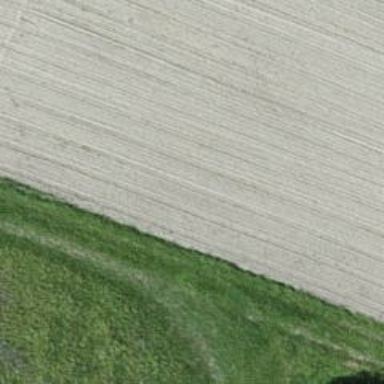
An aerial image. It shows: Grassy track.